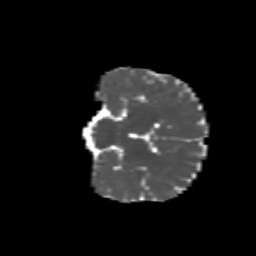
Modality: MD
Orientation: coronal
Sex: male
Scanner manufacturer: siemens
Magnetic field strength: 3 T
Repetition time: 5 s
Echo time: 0.071 s